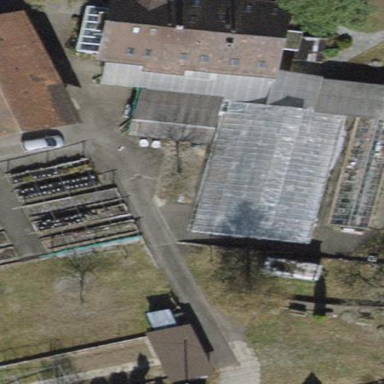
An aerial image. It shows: Greenhouse.